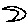
Label: moon